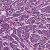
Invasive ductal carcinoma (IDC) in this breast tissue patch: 1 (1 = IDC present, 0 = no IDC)